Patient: sex M, age 64
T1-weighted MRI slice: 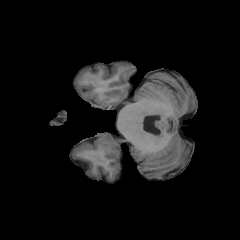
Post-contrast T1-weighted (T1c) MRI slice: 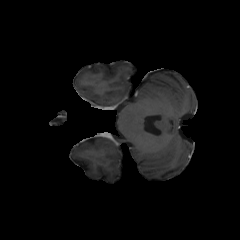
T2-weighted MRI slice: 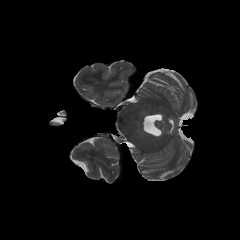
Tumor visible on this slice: no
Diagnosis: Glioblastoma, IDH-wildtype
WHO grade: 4